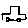
Label: car